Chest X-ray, PA view. Patient: 24 years old, sex M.
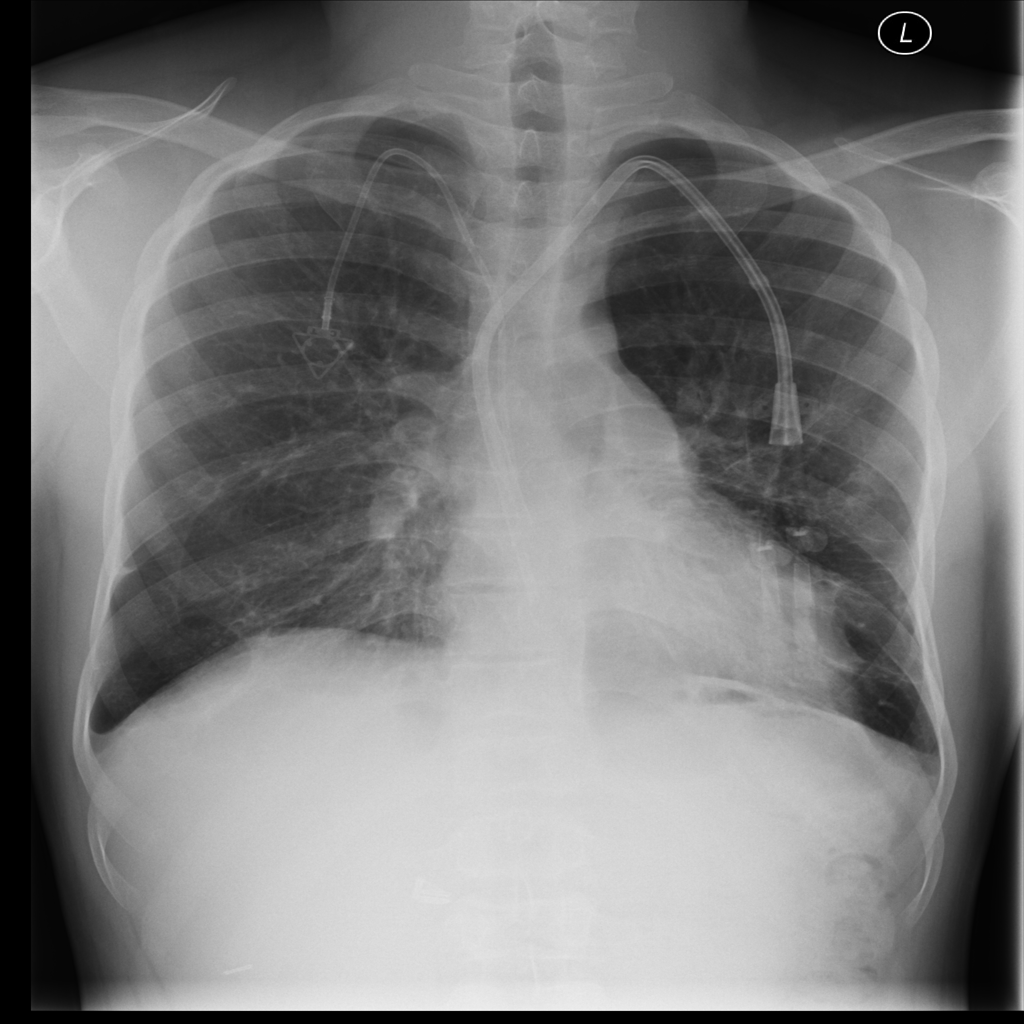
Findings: Nodule, Pleural_Thickening